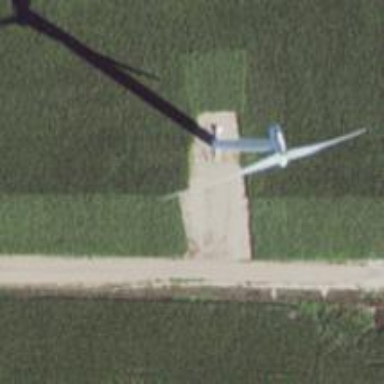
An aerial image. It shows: Wind generator powered by horizontal axis wind turbine.